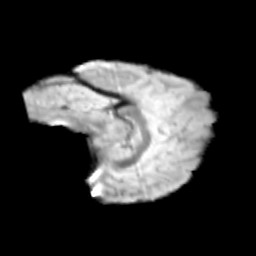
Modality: T2w
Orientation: sagittal
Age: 9
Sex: male
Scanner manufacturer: siemens
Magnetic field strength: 3 T
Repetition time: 3.8 s
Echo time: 0.07 s